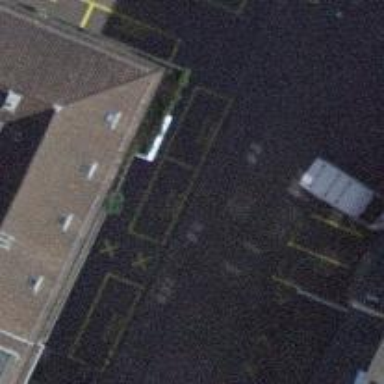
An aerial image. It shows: Street-side parking area.